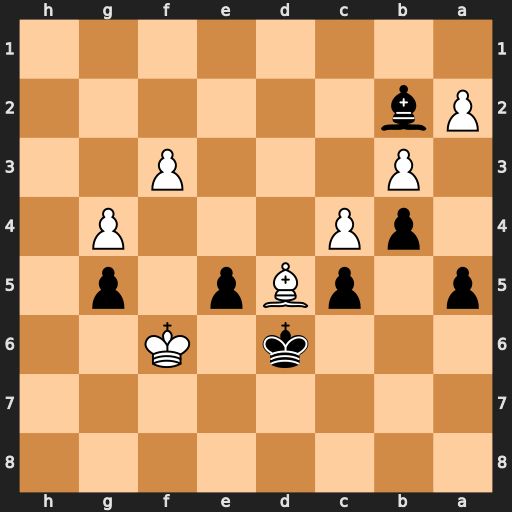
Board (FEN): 8/8/3k1K2/p1pBp1p1/1pP3P1/1P3P2/Pb6/8
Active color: b
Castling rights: -
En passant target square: -
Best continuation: e4+ Kf7 e3